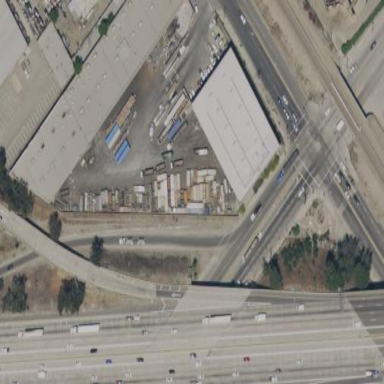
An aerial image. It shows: Industrial building.